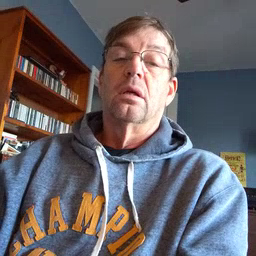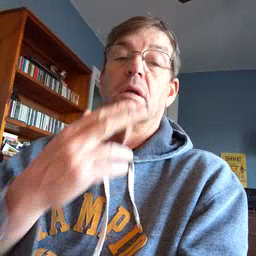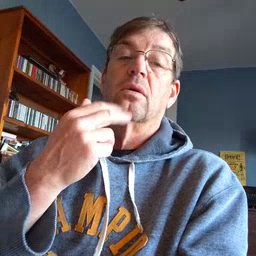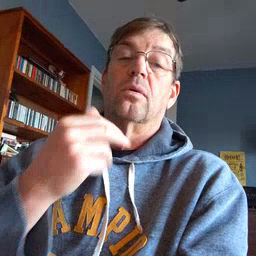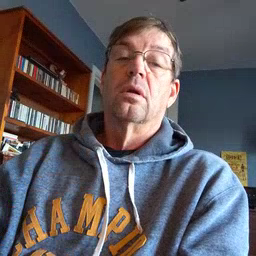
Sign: cute